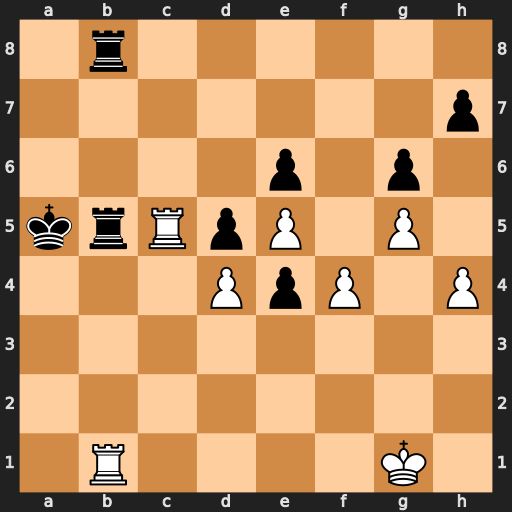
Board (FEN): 1r6/7p/4p1p1/krRpP1P1/3PpP1P/8/8/1R4K1
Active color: w
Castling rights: -
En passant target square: -
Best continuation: Rbxb5+ Rxb5 f5 Rxc5 dxc5